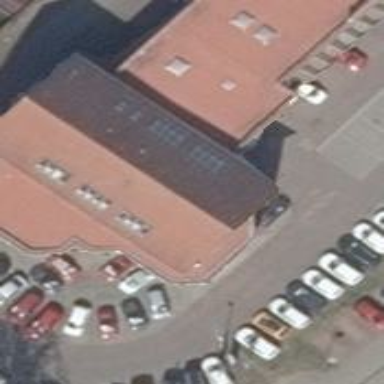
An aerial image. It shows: Car shop.